Question: I'm trying to use scala.swing package for my gui's. Before that, I was using plain GroupLayout (was writing it by hand :), but scala way seems better. I ran into some problems though - I like BoxLayout, but when I try to add several panes into it, and try to specify different horisontal alignments, I get something strange.
Here is the code:
'''
new Frame {
contents = new BoxPanel(Orientation.Vertical) {
contents += new Button("A") {
xLayoutAlignment = 1.0f
}
contents += new Button("B")
size = (200, 200)
}
size = (200, 200)
visible = true
peer.setDefaultCloseOperation(WindowConstants.EXIT_ON_CLOSE)
}
'''
At the very least, I expected to see button 'B' to the left of the button 'A'. Here is what I saw:

Java version of this code does exactly the same, so it is not scala.swing bug.
What am I doing wrong?
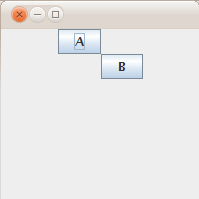
Answer: > and try to specify different horisontal alignments, I get something strange.
It's the way BoxLayout was designed to work.
See <URL> for a better explanation and a simple demo that allows you to play with alignments to better understand how they work.